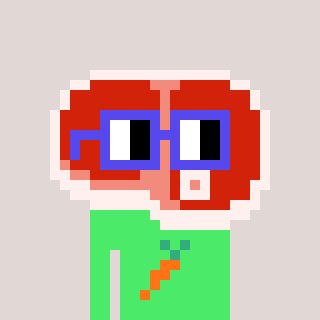
a pixel art character with square blue glasses, a steak-shaped head and a teal-colored body on a warm background